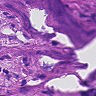
Metastatic tissue present: yes